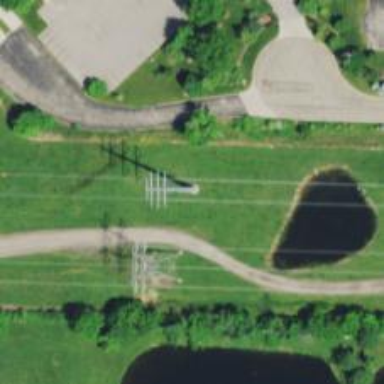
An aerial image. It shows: Power tower.